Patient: sex M, age 65
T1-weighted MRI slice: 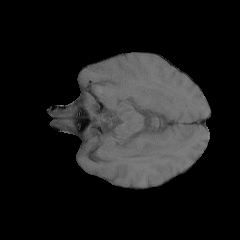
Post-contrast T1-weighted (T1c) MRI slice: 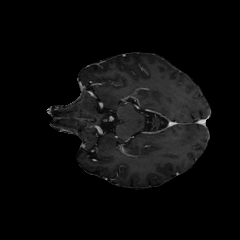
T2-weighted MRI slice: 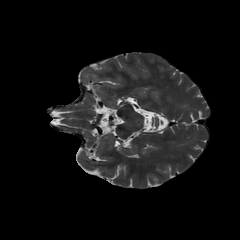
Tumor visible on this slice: no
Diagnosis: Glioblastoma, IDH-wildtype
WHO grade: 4